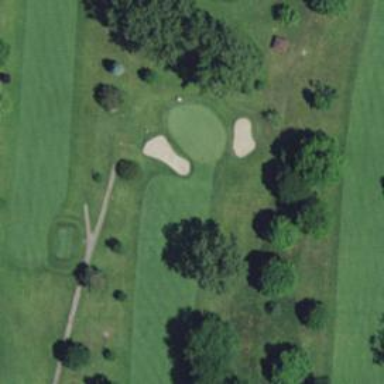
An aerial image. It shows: Golf hole.